Interaction volume radius: 10 \u00c5
Interaction volume height: 15 \u00c5
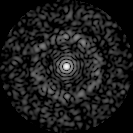
Disorder parameter: 0.8591